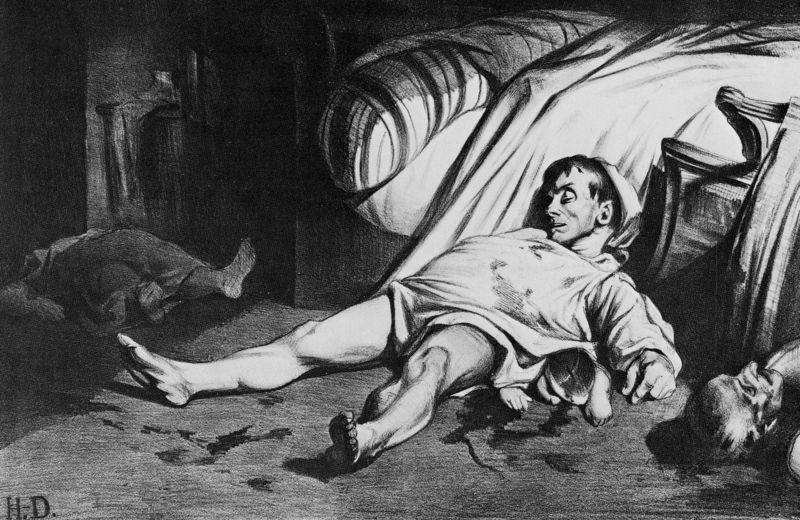
Titel: Rue Transnonain, le 15 avril 1834
Künstler: Honoré Daumier
Standort: viele Standorte
Institution: Seriendruck
Schlagwörter: dunkel, fuß, gemälde, hand, haut, kopf, körper, mann, schatten, schlaf, umhang, weiß, menschen, fenster, frankreich, frau, grau, hell, hut, kleider, köpfe, licht, männer, nacht, nase, ohr, profil, raum, schwarz, stuhl, tisch, tür, zeichnung, zimmer, rot, tuch, teppich, alkohol, betrunken, flasche, hemd, mütze, regal, saufen, arm, augen, falten, gesicht, leiche, mensch, mord, tod, tot, toter, hände, portrait, porträt, signatur, sonne, boden, gewand, haare, interieur, sessel, stoff, decke, drei, kind, nachthemd, traurig, chaos, beine, bein, füße, liegen, schlafen, schlafend, zwei, alter mann, fußboden, backen, graphik, gewalt, querformat, kissen, karikatur, polster, spitz, muskeln, dichter, gestreift, streifen, bett, bettdecke, lichteinfall, faltenwurf, laken, couch, knie, liegend, mondlicht, becher, muskulös, katze, barfuss, blut, alter, greis, krank, traum, druck, lithographie, schwarz-weiss, monogramm, radierung, markant, karrikatur, überfall, buchstaben, leichen, tote, fass, orgie, älter, daumier, rolle, flecken, liege, bettzeug, eingefallen, eiss, schwarzw, hubi, leintuch, gestorben, ausgestreckt, leichnam, massaker, ermordung, horst, licht und schatten, zipfelmütze, säufer, trunkenheit, dürer, breit, teppicht, schlafender, zwichnung, schwar, gefallen, betrunkener, unordnung, verbrechen, heinrich, breitbeinig, schlafmütze, unterwäsche, gift, pest, deutscher michel, besäufnis, rausch, nachtmütze, penner, indirekt, h.d., mnner, totes kind, ohnmächtig, bedekt, ausschlafen, ermorderung, monoframm, rue morgue, widerlich, d, h, monogramm bett leichen, hd, liedt, kotze